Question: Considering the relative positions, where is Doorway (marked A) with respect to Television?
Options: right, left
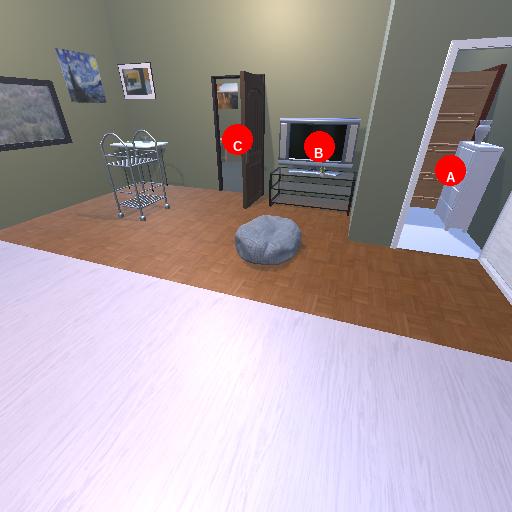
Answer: right